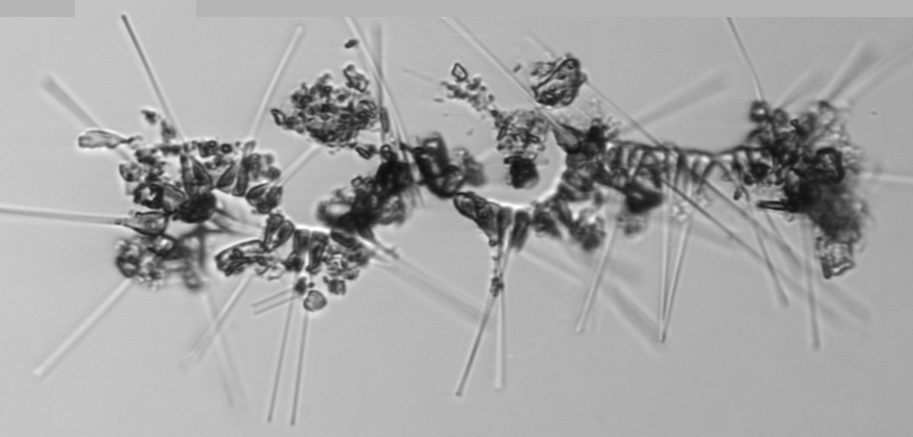
Label: Asterionellopsis_glacialis